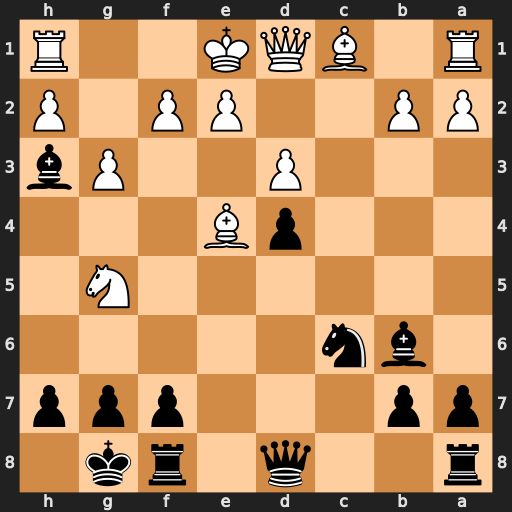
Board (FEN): r2q1rk1/pp3ppp/1bn5/6N1/3pB3/3P2Pb/PP2PP1P/R1BQK2R
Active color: b
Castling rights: KQ
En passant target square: -
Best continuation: Ba5+ Bd2 Qxg5